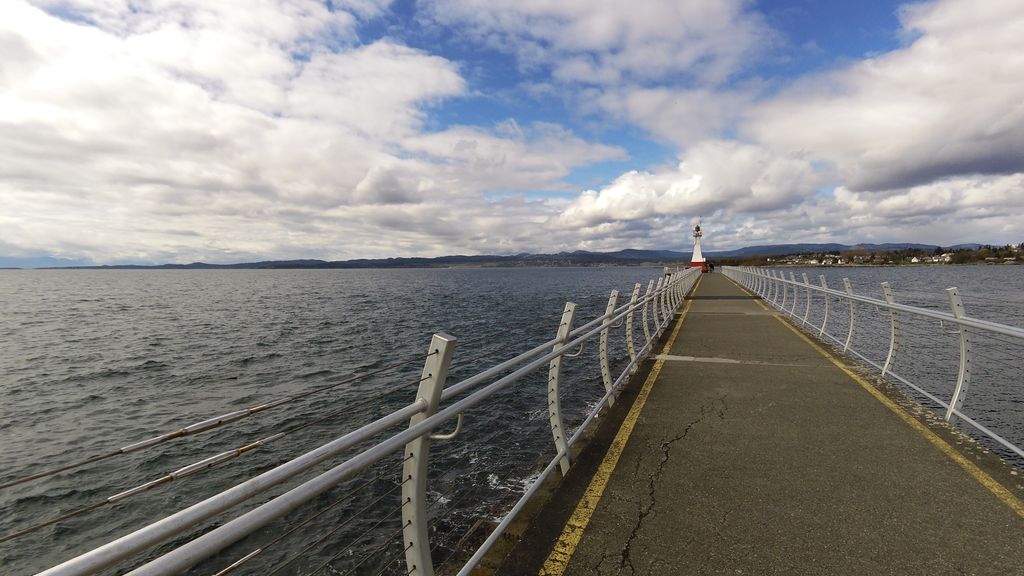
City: victoria